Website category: book
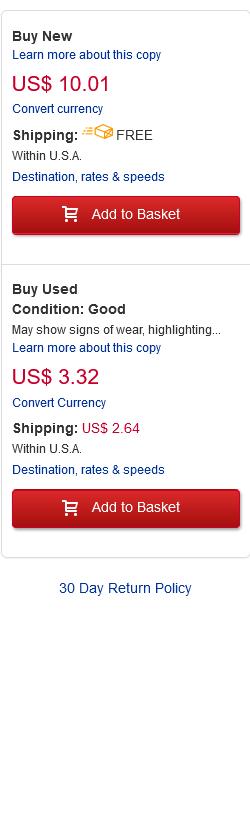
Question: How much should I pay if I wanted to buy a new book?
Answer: US$ 10.01

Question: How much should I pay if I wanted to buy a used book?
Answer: US$ 3.32

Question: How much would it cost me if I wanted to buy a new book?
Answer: US$ 10.01

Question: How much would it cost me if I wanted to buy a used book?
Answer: US$ 3.32

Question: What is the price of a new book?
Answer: US$ 10.01

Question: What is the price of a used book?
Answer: US$ 3.32

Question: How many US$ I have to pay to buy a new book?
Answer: US$ 10.01

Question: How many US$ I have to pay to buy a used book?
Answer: US$ 3.32

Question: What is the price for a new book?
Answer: US$ 10.01

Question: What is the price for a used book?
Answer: US$ 3.32

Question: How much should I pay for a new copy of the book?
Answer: US$ 10.01

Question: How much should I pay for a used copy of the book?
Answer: US$ 3.32

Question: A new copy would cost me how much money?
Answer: US$ 10.01

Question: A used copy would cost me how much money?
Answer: US$ 3.32

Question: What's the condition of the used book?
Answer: Good

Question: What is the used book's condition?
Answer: Good

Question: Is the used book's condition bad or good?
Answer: Good

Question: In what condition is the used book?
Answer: Good

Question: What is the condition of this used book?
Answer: Good

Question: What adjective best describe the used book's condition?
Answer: Good

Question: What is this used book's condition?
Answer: Good

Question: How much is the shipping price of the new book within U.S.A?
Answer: FREE

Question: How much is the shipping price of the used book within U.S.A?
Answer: US$ 2.64

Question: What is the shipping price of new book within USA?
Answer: FREE

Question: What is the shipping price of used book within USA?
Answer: US$ 2.64

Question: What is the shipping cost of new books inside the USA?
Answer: FREE

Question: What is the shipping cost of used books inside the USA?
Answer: US$ 2.64

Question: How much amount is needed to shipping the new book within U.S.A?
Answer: FREE

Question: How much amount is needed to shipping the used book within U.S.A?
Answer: US$ 2.64

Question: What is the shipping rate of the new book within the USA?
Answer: FREE

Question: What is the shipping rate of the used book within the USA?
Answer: US$ 2.64

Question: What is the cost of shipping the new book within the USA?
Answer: FREE

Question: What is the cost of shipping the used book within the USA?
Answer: US$ 2.64

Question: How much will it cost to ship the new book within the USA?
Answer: FREE

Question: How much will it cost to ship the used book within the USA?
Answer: US$ 2.64